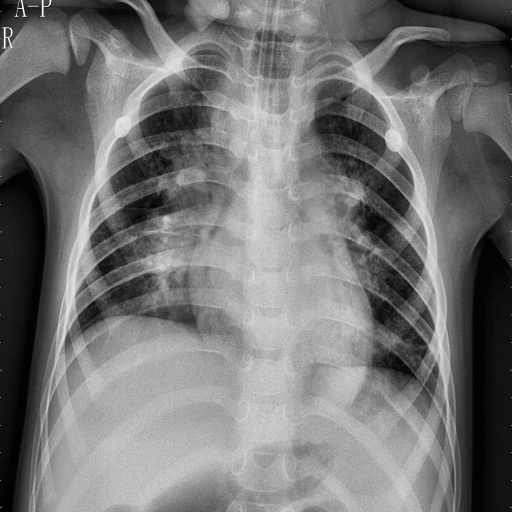
Finding: PNEUMONIA